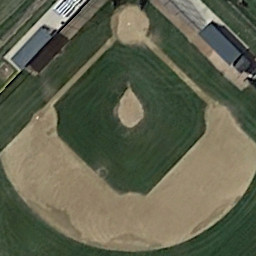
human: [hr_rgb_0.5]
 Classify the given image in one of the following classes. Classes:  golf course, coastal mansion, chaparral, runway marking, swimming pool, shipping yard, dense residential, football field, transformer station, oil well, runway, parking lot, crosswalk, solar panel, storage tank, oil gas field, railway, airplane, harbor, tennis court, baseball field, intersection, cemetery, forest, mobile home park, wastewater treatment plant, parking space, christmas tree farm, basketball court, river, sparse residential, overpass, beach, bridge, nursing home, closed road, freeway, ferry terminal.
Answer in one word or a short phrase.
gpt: baseball field